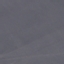
Land use / land cover class: SeaLake